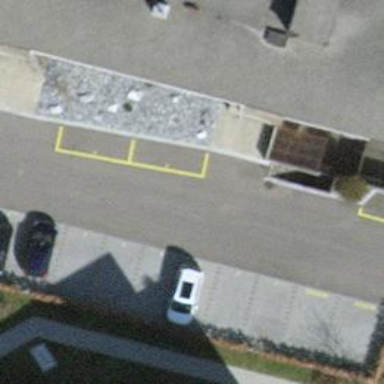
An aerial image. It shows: Parking area with surface.